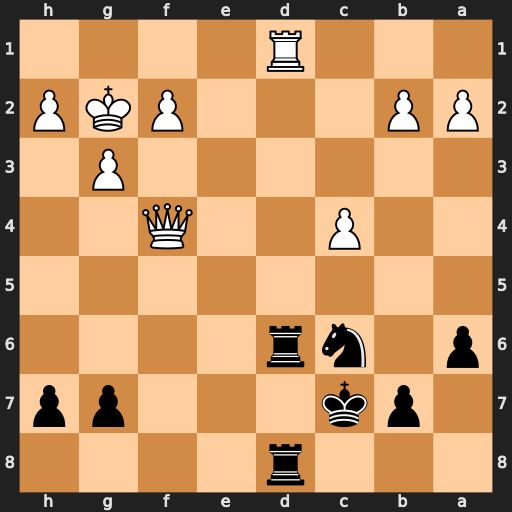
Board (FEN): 3r4/1pk3pp/p1nr4/8/2P2Q2/6P1/PP3PKP/3R4
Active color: b
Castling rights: -
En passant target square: -
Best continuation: g5 Qxg5 Rxd1